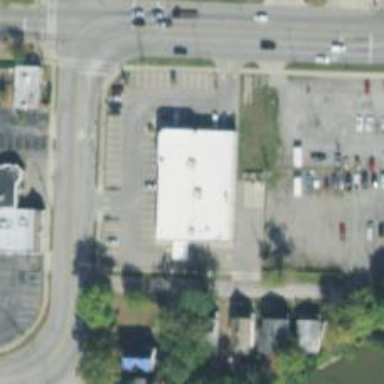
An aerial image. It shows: Pharmacy providing healthcare services.